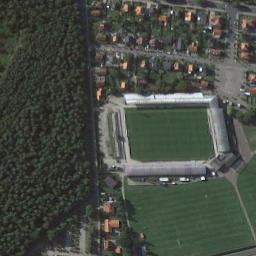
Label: stadium